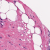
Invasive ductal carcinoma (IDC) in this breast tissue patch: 0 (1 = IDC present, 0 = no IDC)